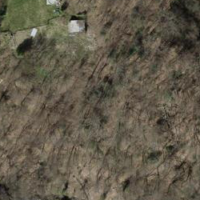
EUNIS habitat code: 41
Species observed at this site:
Impatiens balfourii